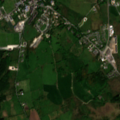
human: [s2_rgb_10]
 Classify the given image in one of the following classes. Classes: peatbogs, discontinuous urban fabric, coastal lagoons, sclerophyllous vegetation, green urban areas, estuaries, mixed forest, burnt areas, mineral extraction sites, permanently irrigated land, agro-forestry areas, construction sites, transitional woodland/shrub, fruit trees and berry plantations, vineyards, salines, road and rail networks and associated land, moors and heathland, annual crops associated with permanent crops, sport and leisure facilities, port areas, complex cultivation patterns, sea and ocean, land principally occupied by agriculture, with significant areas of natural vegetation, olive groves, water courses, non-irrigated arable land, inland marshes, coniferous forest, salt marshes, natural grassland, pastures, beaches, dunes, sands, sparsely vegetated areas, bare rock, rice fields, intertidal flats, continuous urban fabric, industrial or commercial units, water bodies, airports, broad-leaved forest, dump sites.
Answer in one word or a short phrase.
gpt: discontinuous urban fabric, pastures, land principally occupied by agriculture, with significant areas of natural vegetation